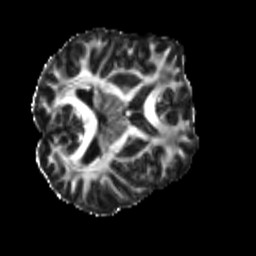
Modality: FA
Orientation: axial
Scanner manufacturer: siemens
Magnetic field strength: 3 T
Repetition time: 4 s
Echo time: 0.0594 s